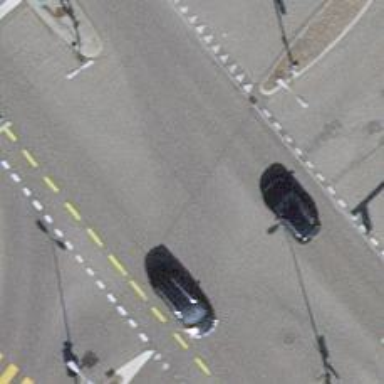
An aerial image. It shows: Secondary road with separate asphalt sidewalks and lanes for cyclists in both directions.